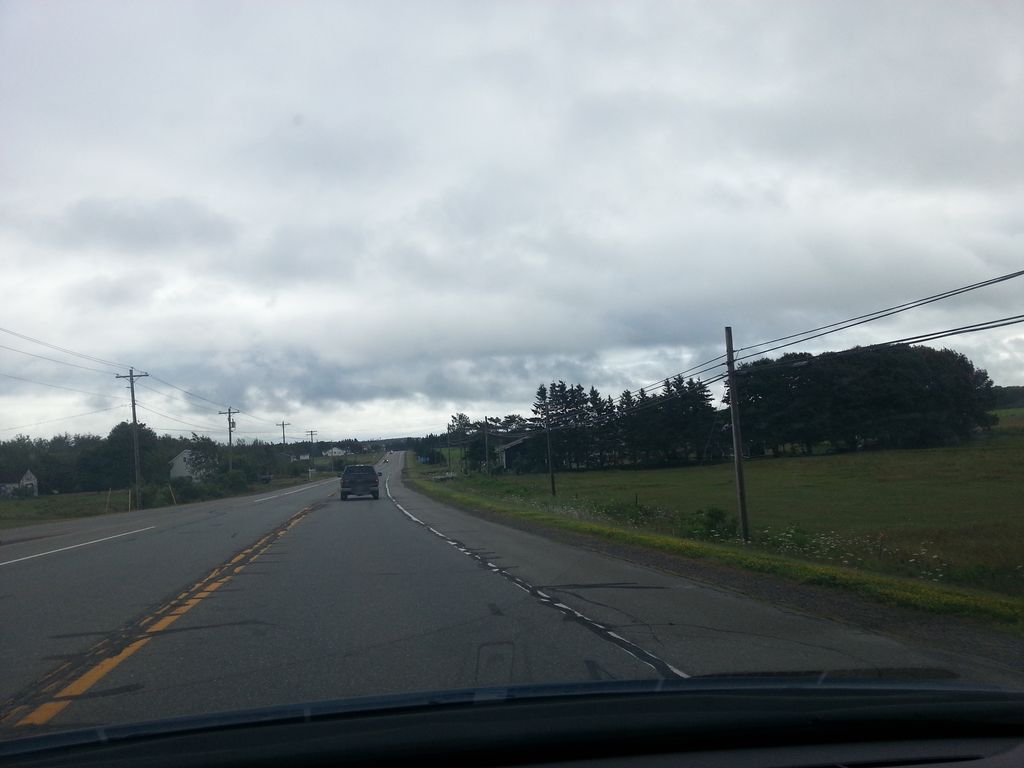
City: charlottetown